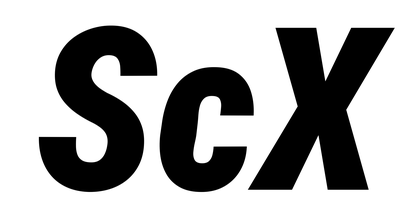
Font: Roboto-Italic_Condensed_Black_Italic